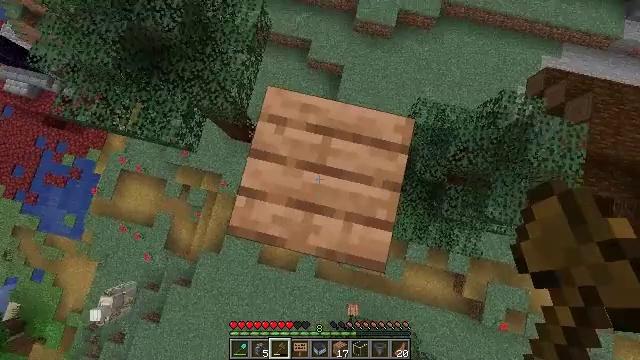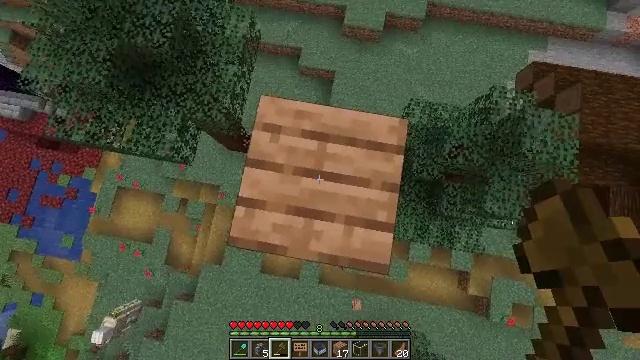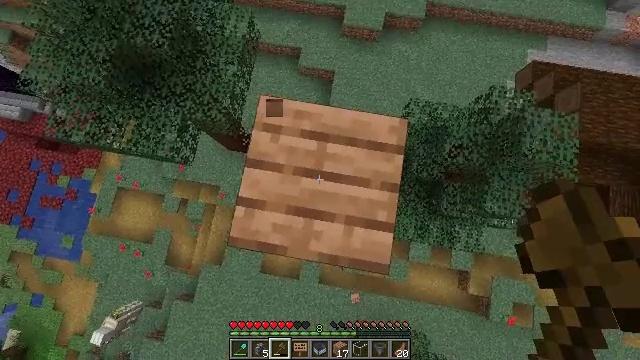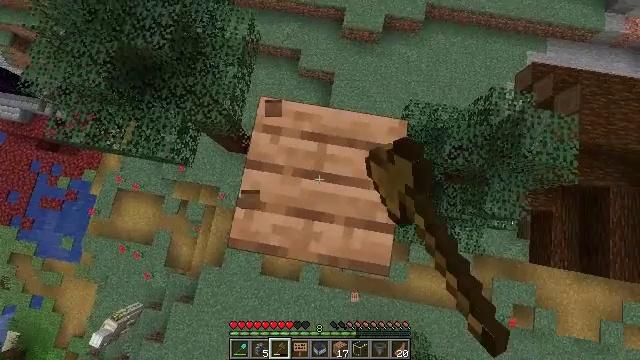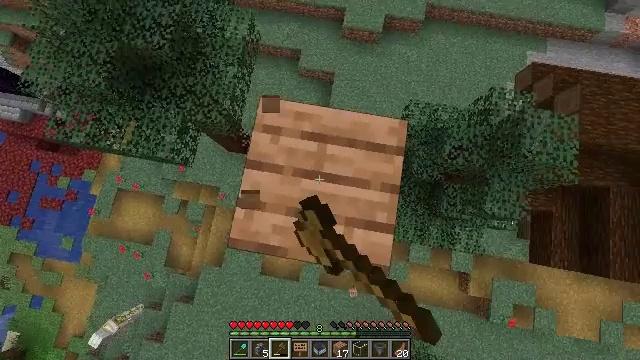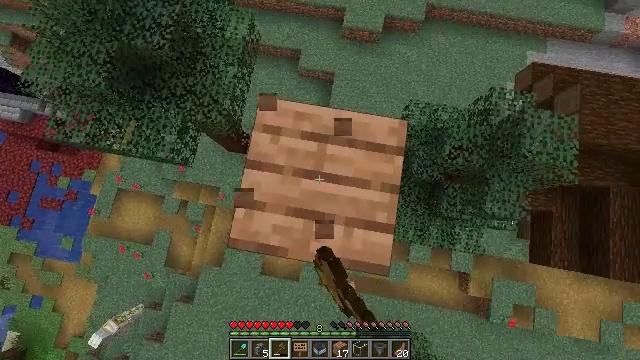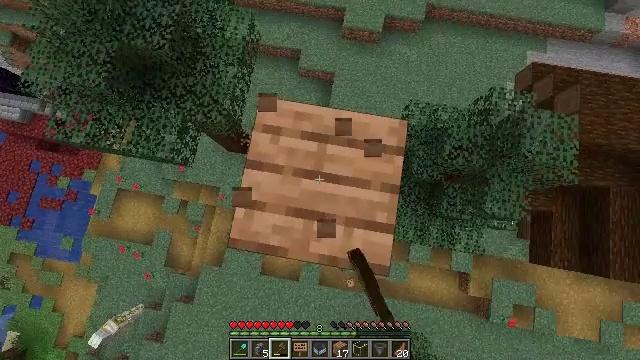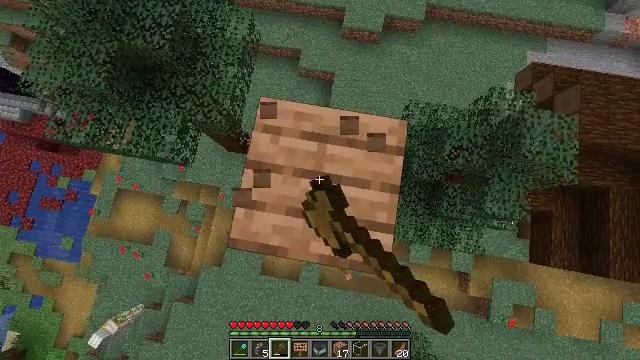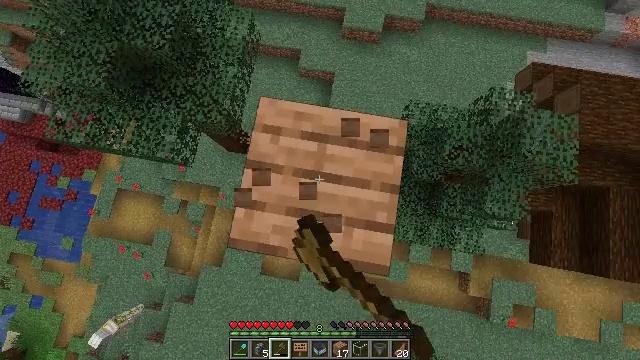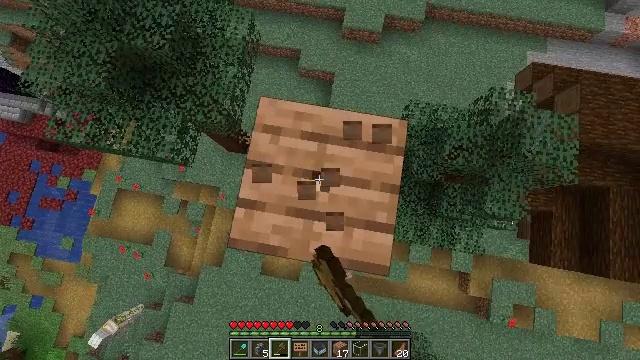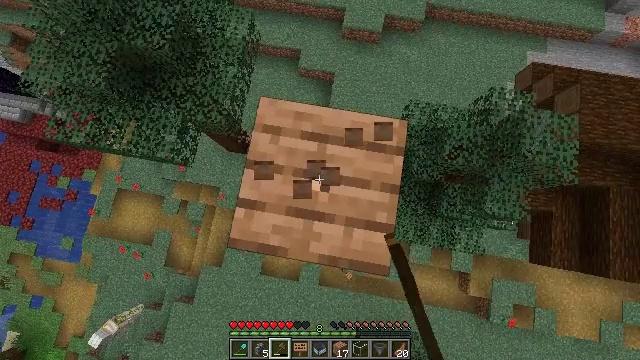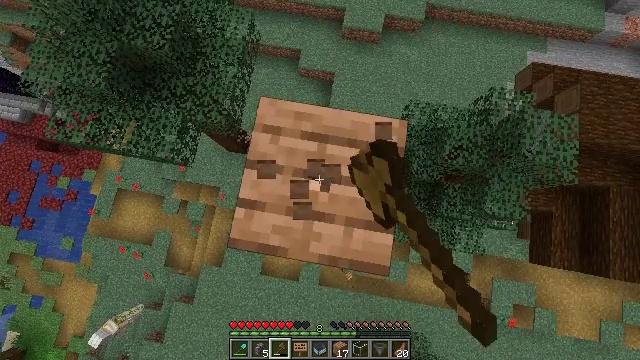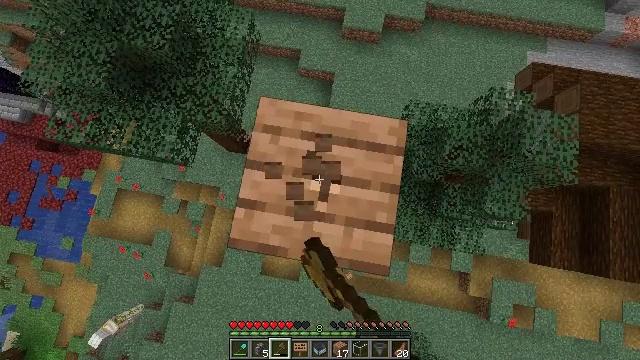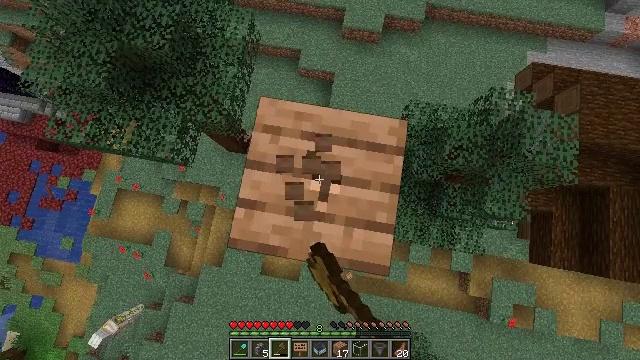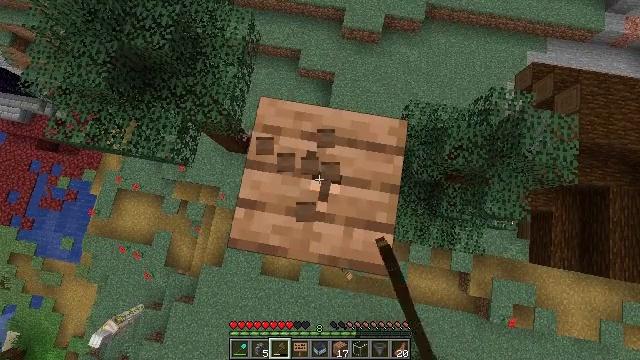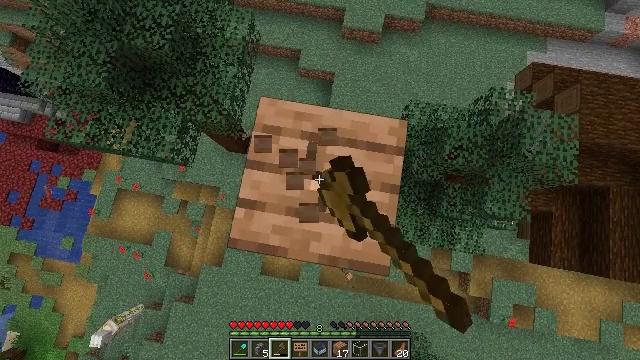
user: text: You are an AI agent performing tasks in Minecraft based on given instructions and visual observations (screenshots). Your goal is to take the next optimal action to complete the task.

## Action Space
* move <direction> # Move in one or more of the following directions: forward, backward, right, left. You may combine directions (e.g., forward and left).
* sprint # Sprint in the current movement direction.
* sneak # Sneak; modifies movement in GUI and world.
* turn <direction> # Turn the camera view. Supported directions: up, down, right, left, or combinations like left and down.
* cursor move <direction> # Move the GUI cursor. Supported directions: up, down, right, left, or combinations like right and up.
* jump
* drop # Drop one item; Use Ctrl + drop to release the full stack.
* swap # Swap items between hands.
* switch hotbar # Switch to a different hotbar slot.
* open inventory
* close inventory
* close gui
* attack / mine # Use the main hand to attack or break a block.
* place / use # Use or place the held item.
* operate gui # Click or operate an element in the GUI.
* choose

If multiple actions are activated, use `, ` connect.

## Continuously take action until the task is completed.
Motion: motion action
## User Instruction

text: Gather jungle planks for building.
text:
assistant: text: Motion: turn right and up
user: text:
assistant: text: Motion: attack / mine
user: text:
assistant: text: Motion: attack / mine
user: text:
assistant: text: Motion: attack / mine
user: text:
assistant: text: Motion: attack / mine
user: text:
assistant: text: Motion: attack / mine
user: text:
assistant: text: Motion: attack / mine
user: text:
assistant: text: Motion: attack / mine
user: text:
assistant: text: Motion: attack / mine
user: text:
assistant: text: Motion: attack / mine
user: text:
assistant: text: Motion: attack / mine
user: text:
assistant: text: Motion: attack / mine
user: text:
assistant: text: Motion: attack / mine
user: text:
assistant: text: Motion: attack / mine
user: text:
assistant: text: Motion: attack / mine
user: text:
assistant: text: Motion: attack / mine
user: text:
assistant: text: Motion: attack / mine
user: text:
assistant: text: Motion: attack / mine
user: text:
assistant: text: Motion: attack / mine
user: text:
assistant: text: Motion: attack / mine
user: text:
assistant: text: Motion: attack / mine
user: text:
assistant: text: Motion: attack / mine
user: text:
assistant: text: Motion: attack / mine
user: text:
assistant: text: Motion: attack / mine
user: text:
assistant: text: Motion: attack / mine
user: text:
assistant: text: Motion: attack / mine
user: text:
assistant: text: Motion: attack / mine
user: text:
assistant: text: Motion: attack / mine
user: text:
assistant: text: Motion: attack / mine
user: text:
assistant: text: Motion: attack / mine